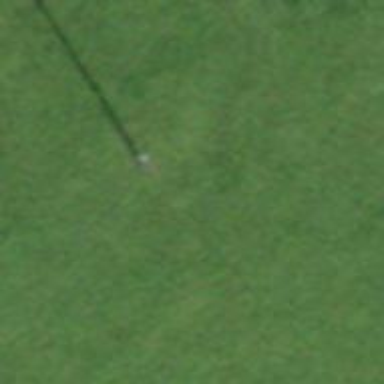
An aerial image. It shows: Power pole.